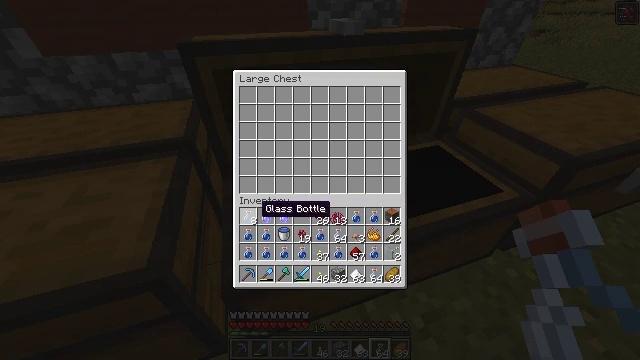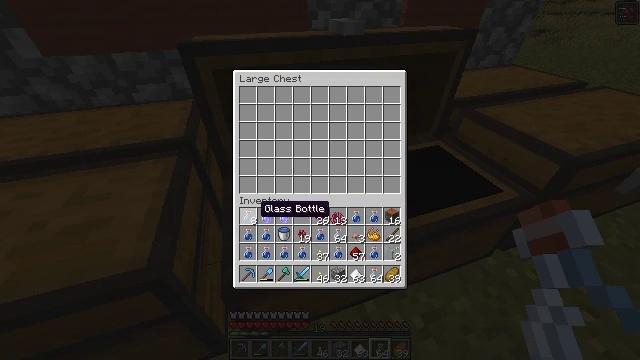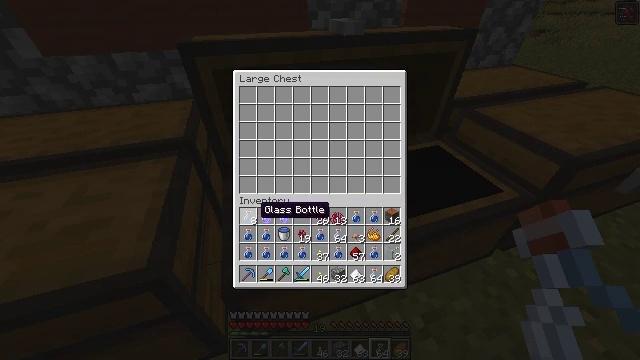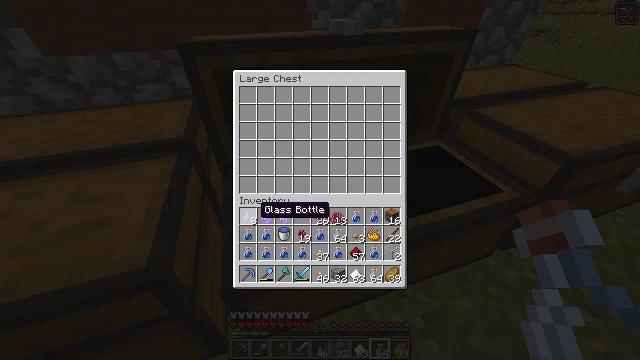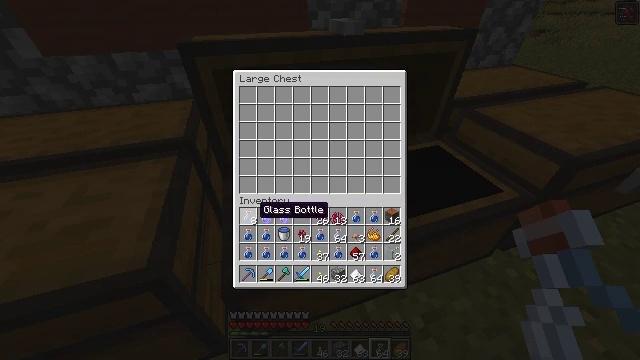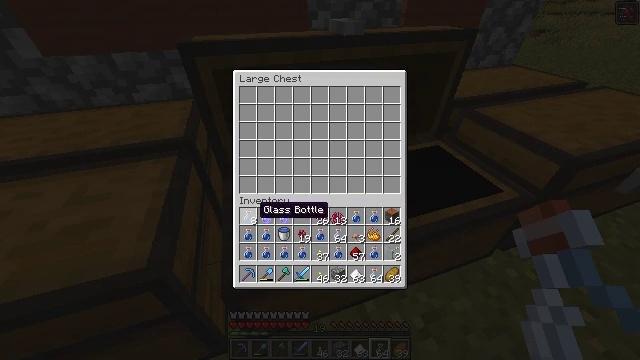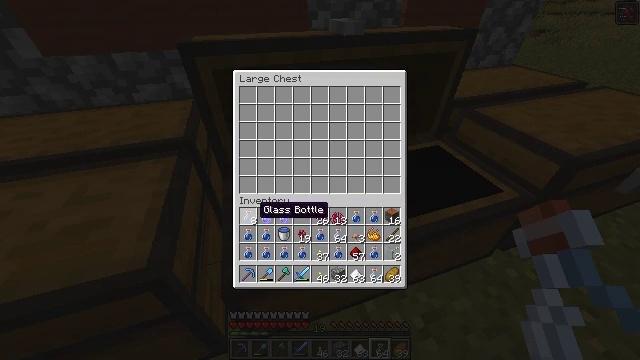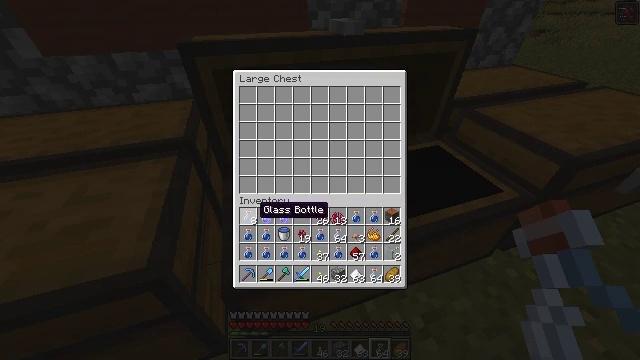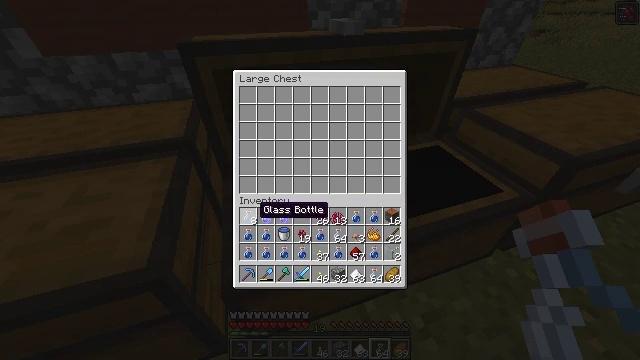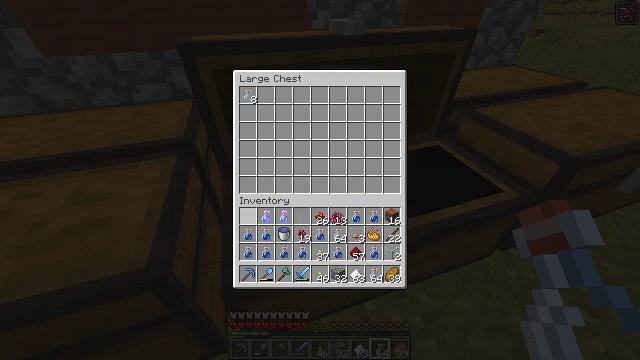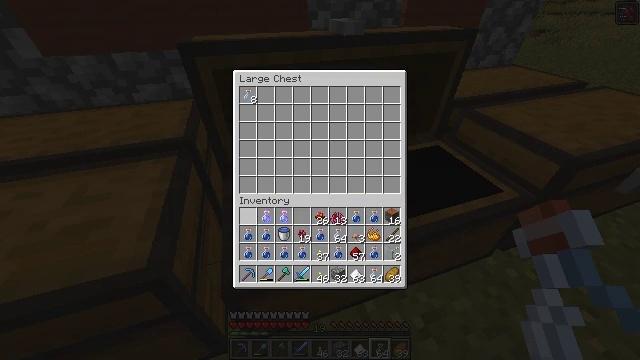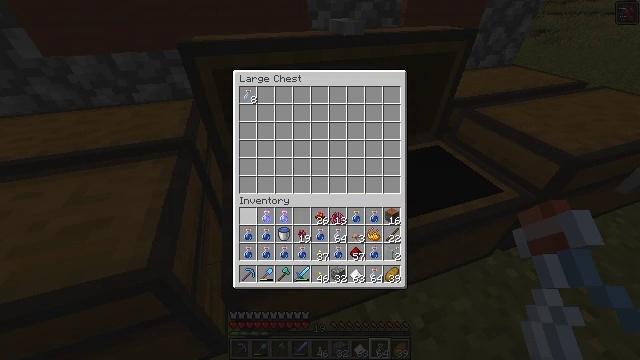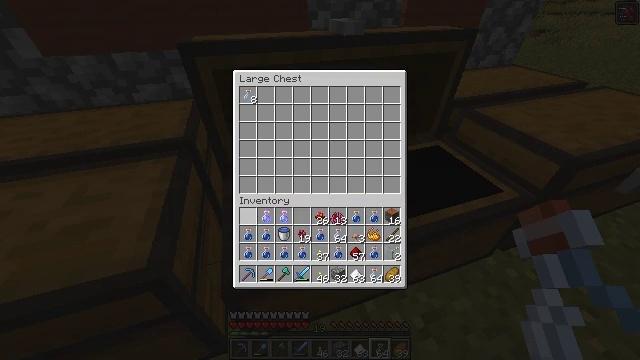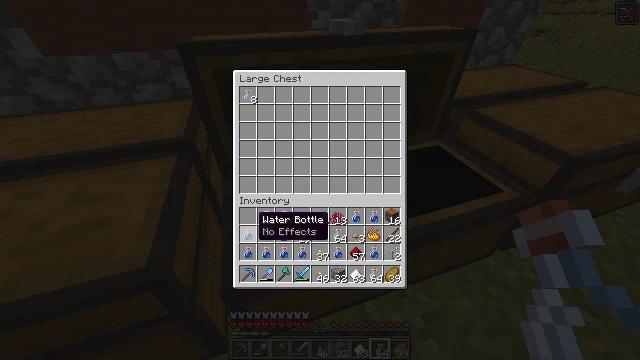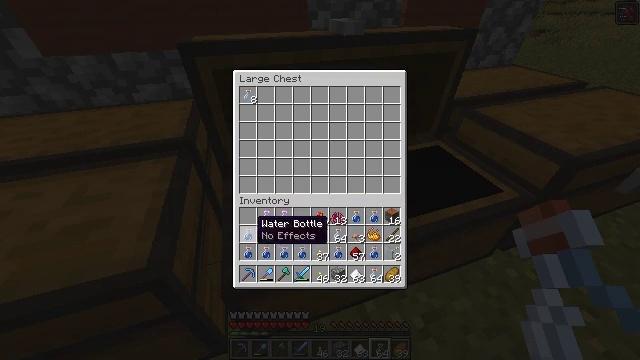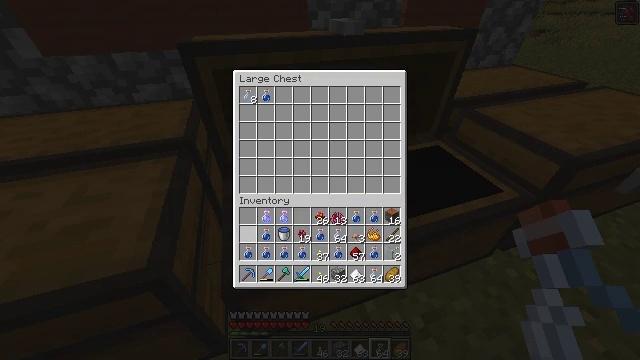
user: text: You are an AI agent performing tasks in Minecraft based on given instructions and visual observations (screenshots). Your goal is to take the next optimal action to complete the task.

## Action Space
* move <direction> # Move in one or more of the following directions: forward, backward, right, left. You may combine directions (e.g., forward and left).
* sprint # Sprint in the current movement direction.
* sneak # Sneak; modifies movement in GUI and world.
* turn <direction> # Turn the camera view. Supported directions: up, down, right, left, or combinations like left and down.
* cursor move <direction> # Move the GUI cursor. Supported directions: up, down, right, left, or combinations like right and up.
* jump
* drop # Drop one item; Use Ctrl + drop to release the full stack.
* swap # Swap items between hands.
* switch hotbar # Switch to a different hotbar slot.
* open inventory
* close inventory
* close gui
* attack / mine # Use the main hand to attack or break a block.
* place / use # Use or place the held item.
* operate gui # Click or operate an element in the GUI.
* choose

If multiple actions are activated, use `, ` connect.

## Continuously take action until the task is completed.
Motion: motion action
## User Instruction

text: Remove melon seeds from the inventory.
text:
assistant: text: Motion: sneak
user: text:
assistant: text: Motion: sneak
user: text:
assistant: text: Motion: sneak
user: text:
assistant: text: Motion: sneak
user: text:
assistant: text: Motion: sneak
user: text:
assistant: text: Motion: sneak
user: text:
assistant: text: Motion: sneak
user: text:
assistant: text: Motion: sneak
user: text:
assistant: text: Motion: sneak, choose
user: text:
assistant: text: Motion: sneak, choose
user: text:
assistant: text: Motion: sneak, choose
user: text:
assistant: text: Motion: sneak
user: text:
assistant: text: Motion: sneak
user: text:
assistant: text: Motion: sneak
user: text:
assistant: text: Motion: sneak, choose
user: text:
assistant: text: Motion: sneak, choose
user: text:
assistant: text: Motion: sneak, choose
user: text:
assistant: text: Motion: sneak
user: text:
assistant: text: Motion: sneak
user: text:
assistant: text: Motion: sneak
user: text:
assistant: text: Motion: sneak, choose
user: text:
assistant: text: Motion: sneak, choose
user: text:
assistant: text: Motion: sneak, choose
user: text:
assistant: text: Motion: sneak, cursor move down
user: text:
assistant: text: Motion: sneak
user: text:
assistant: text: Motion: sneak, choose
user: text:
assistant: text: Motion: sneak, choose
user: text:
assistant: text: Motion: sneak, choose
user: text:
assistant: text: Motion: sneak, cursor move right
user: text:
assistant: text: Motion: sneak, cursor move right